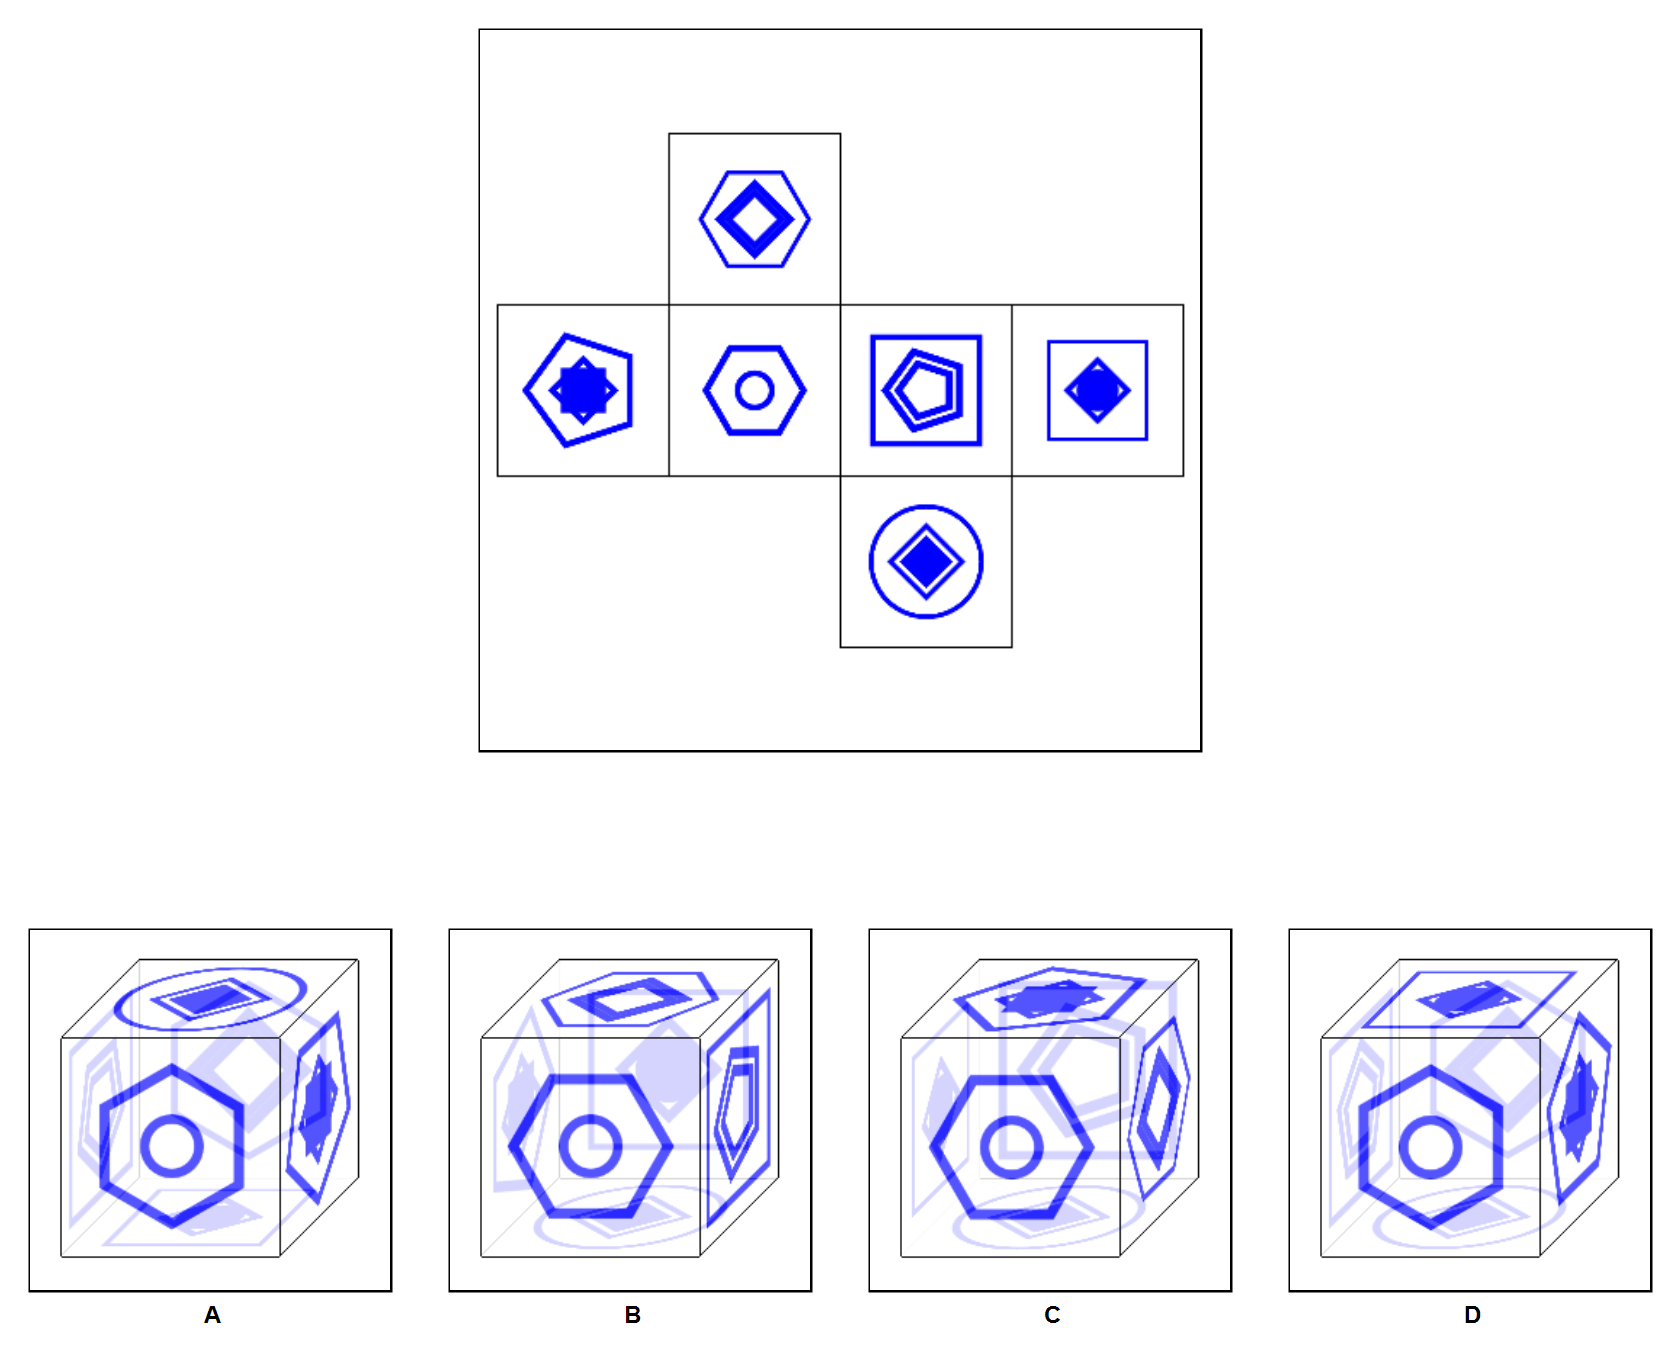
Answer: B